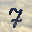
Label: 7